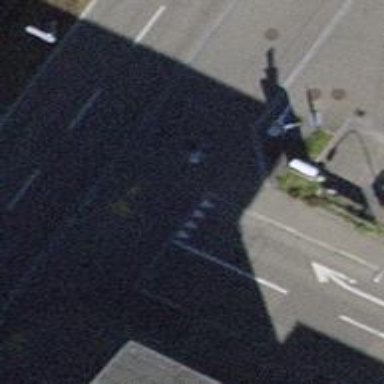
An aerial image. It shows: Asphalt path that serves as sidewalk.